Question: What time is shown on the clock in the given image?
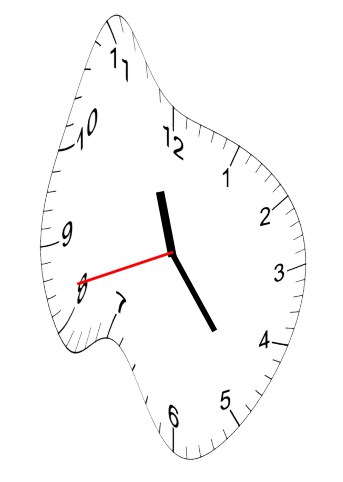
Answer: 11:23:42